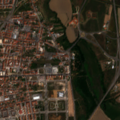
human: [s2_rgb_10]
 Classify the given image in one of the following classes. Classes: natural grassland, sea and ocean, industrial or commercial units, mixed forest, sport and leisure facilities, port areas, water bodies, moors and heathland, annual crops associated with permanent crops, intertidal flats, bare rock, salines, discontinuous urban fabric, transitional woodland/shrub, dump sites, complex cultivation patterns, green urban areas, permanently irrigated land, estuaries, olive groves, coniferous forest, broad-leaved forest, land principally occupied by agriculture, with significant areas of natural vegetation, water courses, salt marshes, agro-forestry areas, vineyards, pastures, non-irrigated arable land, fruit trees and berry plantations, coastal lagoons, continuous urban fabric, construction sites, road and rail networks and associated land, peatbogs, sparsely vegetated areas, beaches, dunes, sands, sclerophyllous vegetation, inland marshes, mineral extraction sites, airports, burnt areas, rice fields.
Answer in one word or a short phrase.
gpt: continuous urban fabric, permanently irrigated land, olive groves, complex cultivation patterns, transitional woodland/shrub